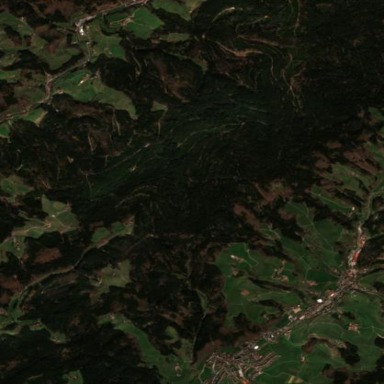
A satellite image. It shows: Forest.